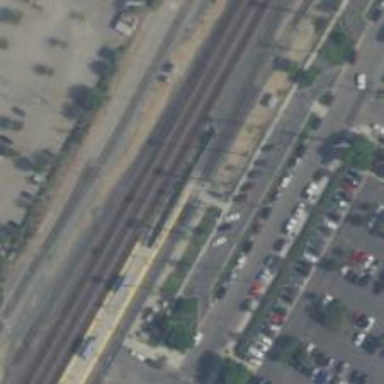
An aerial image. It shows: Railway crossing.